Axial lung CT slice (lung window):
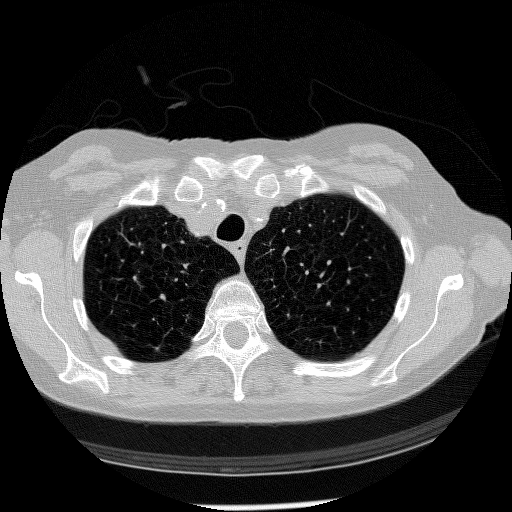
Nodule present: no